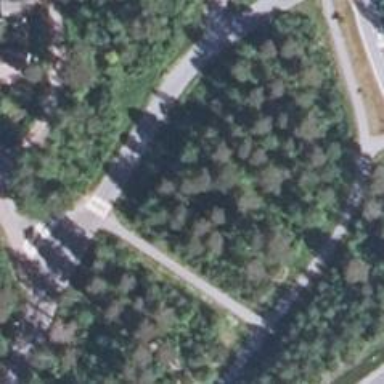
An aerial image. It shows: Abandoned road.